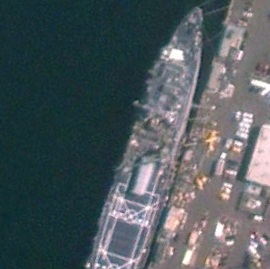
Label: combat